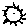
Label: sun